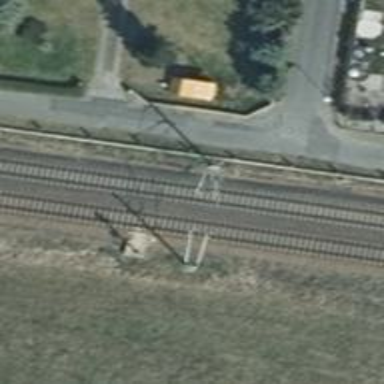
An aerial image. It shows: Railway signal.